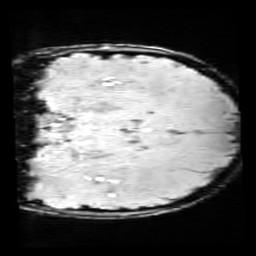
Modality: SWI
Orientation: coronal
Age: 10
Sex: female
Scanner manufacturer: siemens
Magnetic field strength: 3 T
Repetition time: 0.027 s
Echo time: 0.02 s